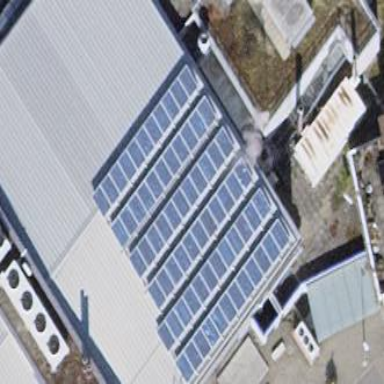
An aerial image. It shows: Solar photovoltaic panel generator producing electricity in small installation.